Question: I am trying to write program that displays a window with simulated "tv static". I have it mostly working but when I expand the window grid lines form. I have no idea what could be causing this as this is my first OpenGL (glut) program. Any suggestions? thanks in advance
'''
#include <GLUT/glut.h>
#include <stdlib.h>
#include <time.h>
using namespace std;
void display(void){
/* clear window */
glClear(GL_COLOR_BUFFER_BIT);
int maxy = glutGet(GLUT_WINDOW_HEIGHT);
int maxx = glutGet(GLUT_WINDOW_WIDTH);
glBegin(GL_POINTS);
for (int y = 0; y <= maxy; ++y) {
for (int x = 0; x <= maxx; ++x) {
glColor3d(rand() / (float) RAND_MAX,rand() / (float) RAND_MAX,rand() / (float) RAND_MAX);
glVertex2i(x, y);
}
}
glEnd();
/* flush GL buffers */
glFlush();
}
void init(){
/* set clear color to black */
glClearColor (0.0, 0.0, 0.0, 1.0);
/* set fill color to white */
glColor3f(1.0, 1.0, 1.0);
/* set up standard orthogonal view with clipping */
/* box as cube of side 2 centered at origin */
/* This is default view and these statement could be removed */
glMatrixMode (GL_PROJECTION);
glLoadIdentity ();
glOrtho(0, glutGet(GLUT_WINDOW_WIDTH), glutGet(GLUT_WINDOW_HEIGHT), 0, 0, 1);
glDisable(GL_DEPTH_TEST);
glMatrixMode (GL_MODELVIEW);
glLoadIdentity ();
}
int main(int argc, char** argv){
srand(time(NULL));
/* Initialize mode and open a window in upper left corner of screen */
/* Window title is name of program (arg[0]) */
glutInit(&argc,argv);
//You can try the following to set the size and position of the window
glutInitWindowSize(500,500);
glutInitWindowPosition(0,0);
glutCreateWindow("simple");
glutDisplayFunc(display);
init();
glutIdleFunc(display);
glutMainLoop();
}
'''
Edit: I can remove the lines by using 'glRecti'; however the pixels get bigger the larger the window gets.
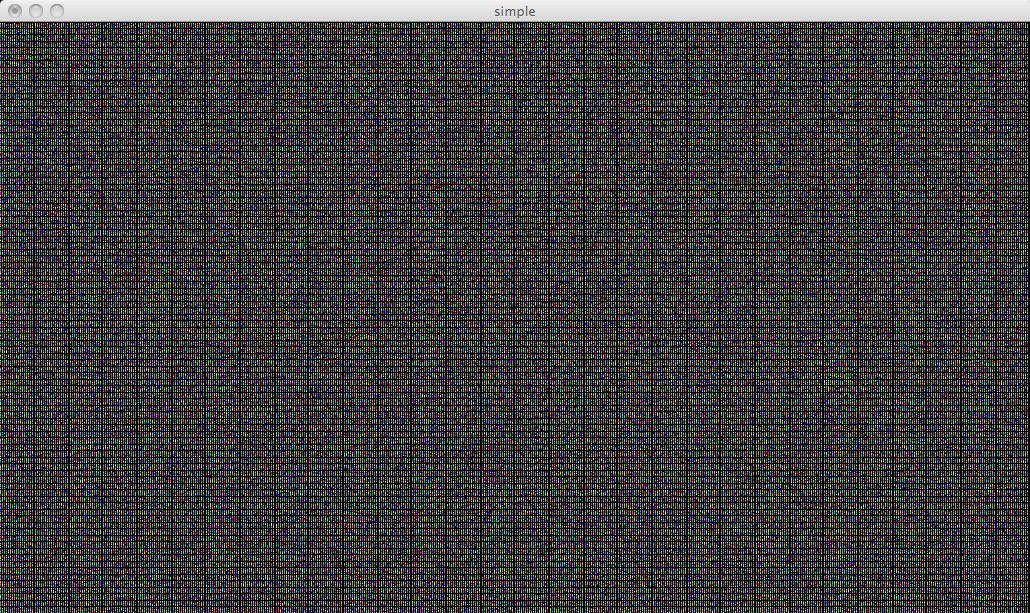
Answer: Your screen is 'width*height' size, but you are actually drawing '(width+1)*(height+1)' points. Also, your boundary pixels are drawn right on the boundary lines, so I'm not sure they'll be visible.
Solution:
'''
for (int y = 0; y < maxy; ++y) {
for (int x = 0; x < maxx; ++x) {
glColor3d(rand() / (float) RAND_MAX,rand() / (float) RAND_MAX,rand() / (float) RAND_MAX);
glVertex2f(x+0.5f, y+0.5f);
}
}
'''
Notice the change in loop conditions and type of glVertex call.